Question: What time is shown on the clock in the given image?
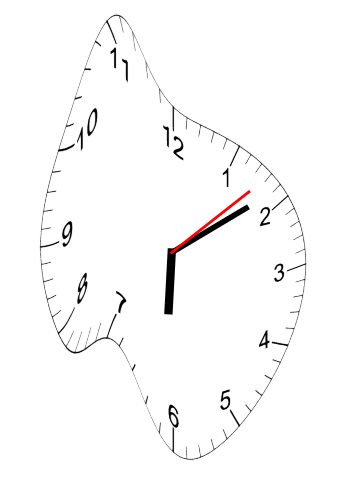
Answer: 06:09:08